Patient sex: M
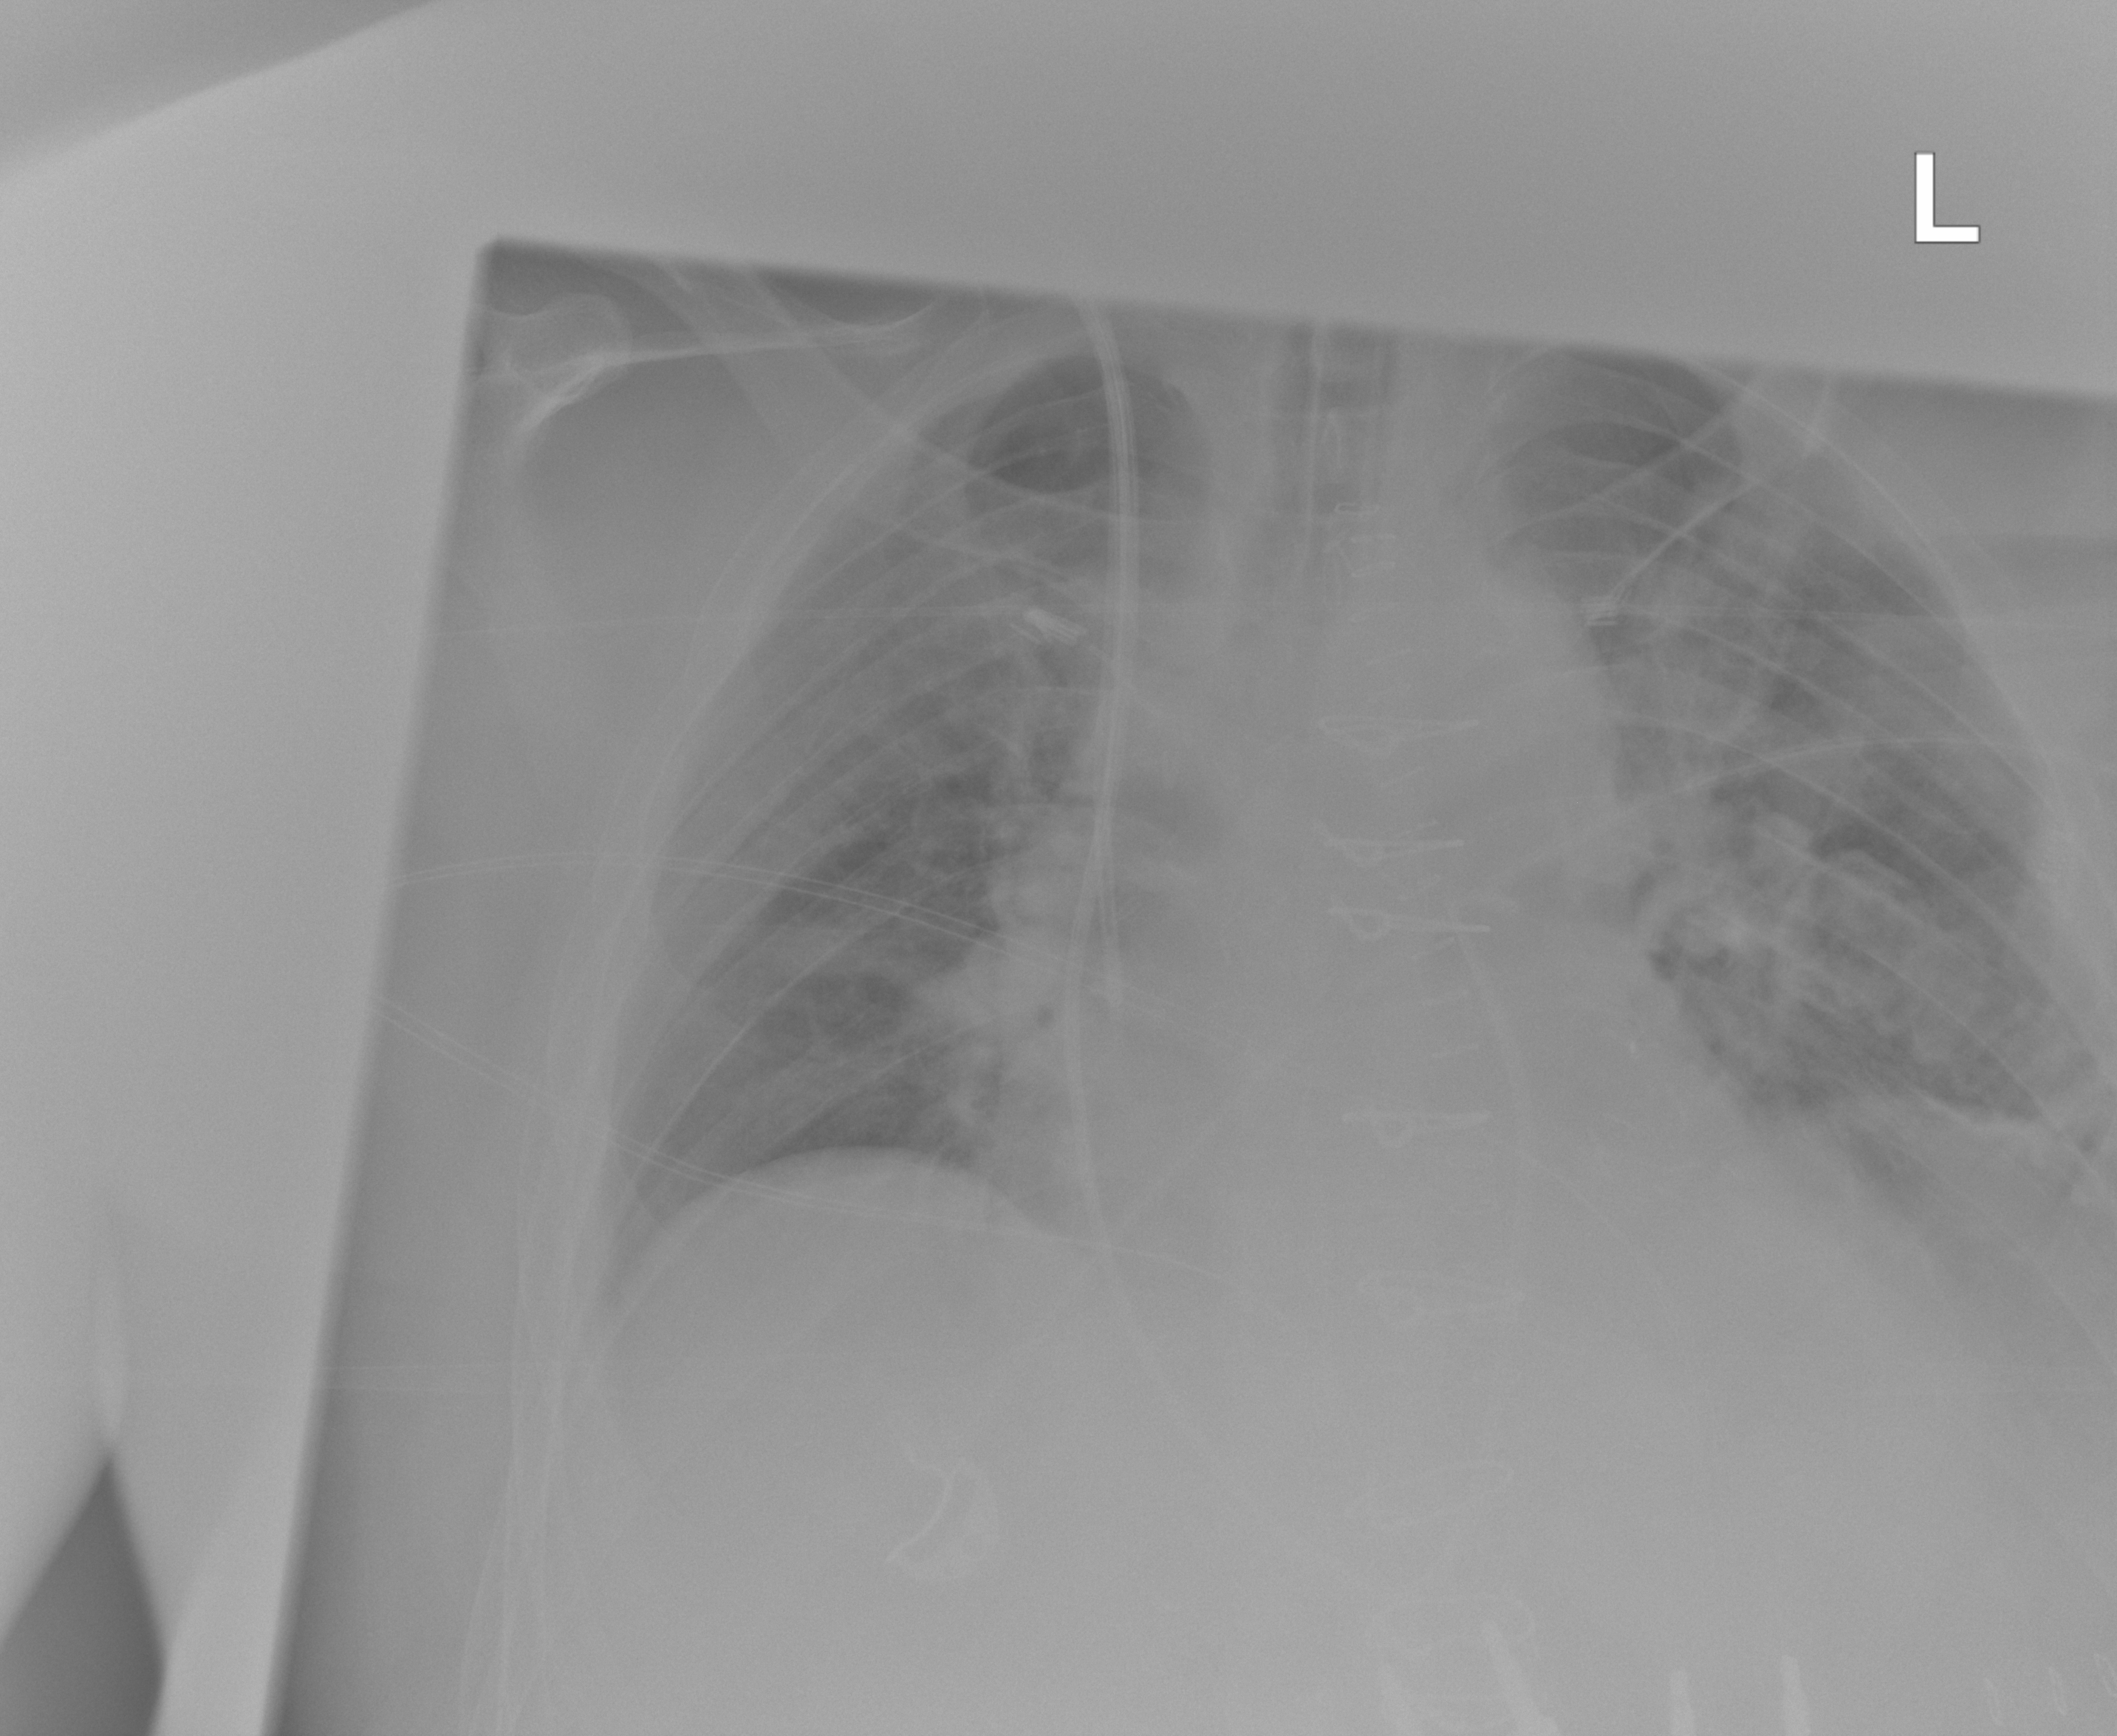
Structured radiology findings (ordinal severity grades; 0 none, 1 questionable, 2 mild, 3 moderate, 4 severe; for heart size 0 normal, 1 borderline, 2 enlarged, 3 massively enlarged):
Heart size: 2
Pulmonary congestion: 2
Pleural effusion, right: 0
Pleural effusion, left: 2
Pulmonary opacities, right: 0
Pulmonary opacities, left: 0
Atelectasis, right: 0
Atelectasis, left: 2